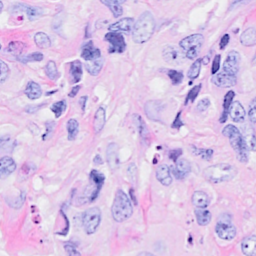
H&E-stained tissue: Breast